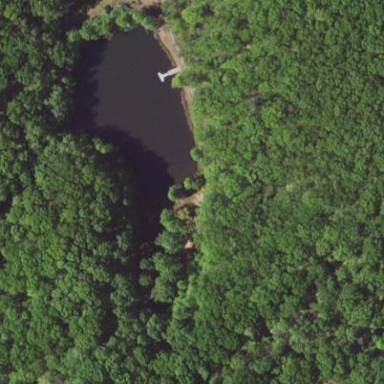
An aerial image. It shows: Peaceful pond surrounded by nature.